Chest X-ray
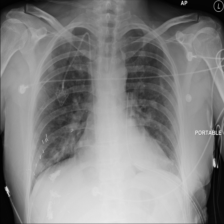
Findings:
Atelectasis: negative
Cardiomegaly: negative
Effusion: negative
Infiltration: negative
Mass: negative
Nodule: negative
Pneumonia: negative
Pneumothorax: positive
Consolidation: negative
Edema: negative
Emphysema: negative
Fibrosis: negative
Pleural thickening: negative
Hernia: negative